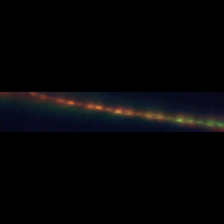
Taxon: Psuedo-nitzschia
Group: Diatoms